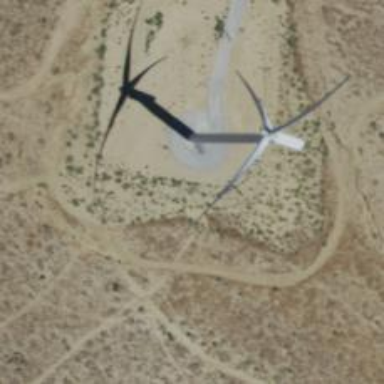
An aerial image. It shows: Wind generator powered by wind. The generator type is horizontal axis and it uses wind turbines.